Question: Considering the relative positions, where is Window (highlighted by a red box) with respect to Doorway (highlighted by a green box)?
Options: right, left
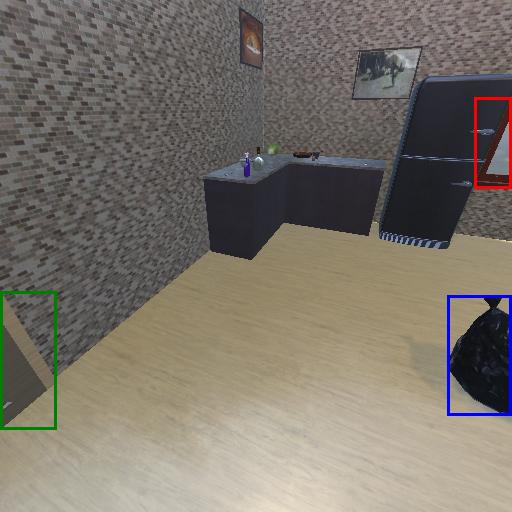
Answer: right